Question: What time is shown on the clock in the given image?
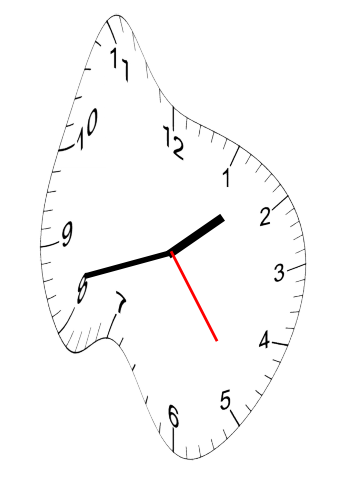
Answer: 01:42:24